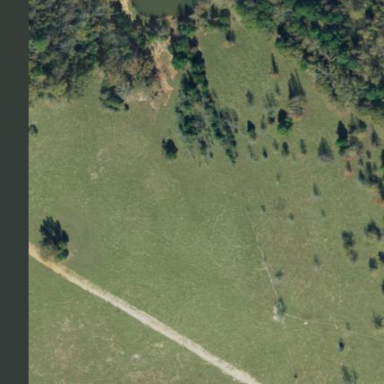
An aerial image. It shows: Pasture area used as meadow.